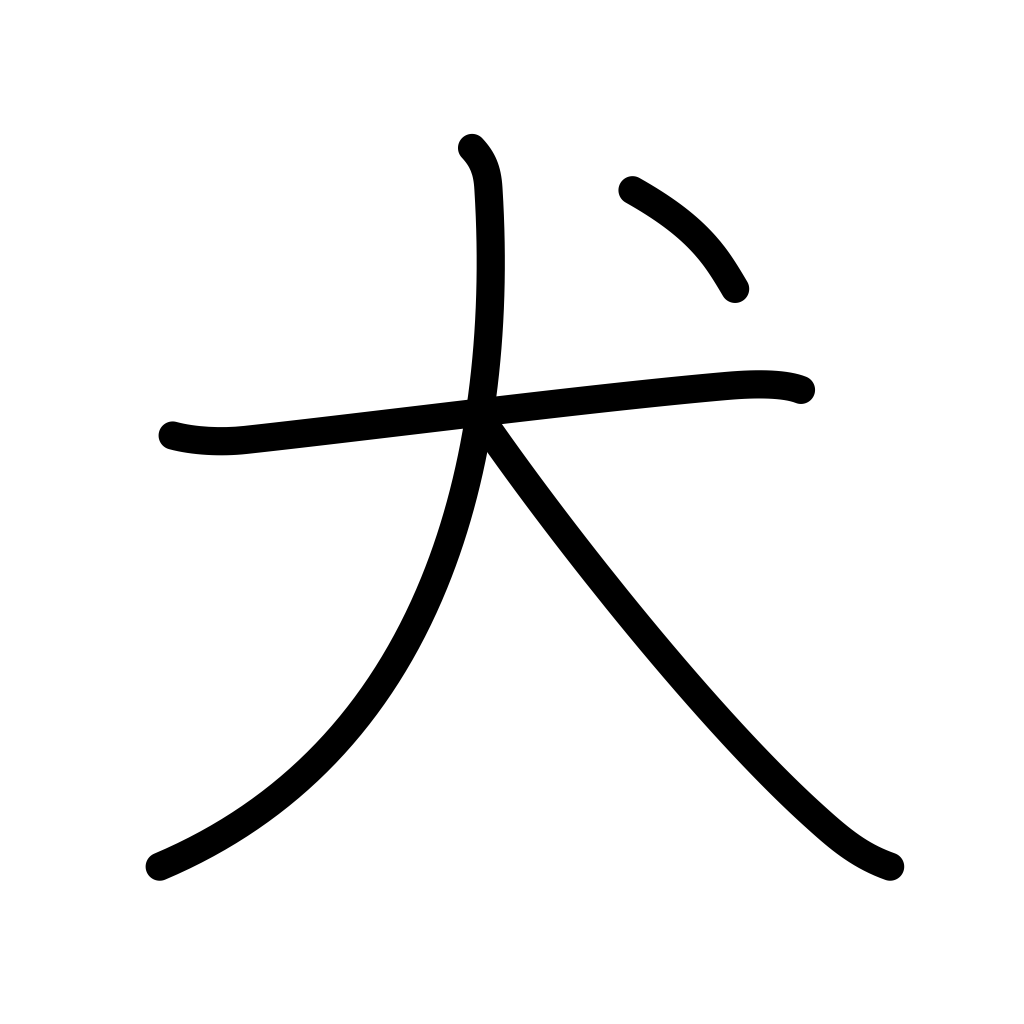
Meaning: dog